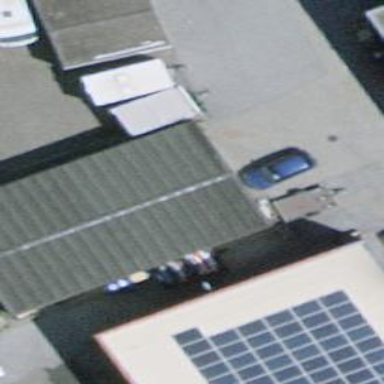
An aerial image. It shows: Industrial building.